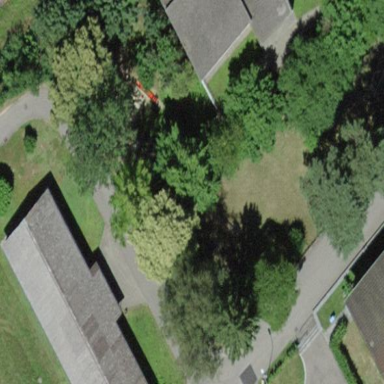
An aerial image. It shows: School building serving as kindergarten.